Question: I've searched for ways to mask pictures using css and I found about 'clip-path' I can successfully cut the image the way I want in the picture but my main problem right now is how I would just "push" all that text to the right side, should I use grids? Or can I do it purely with CSS using stuff like float?
Tried using float but it didn't end well with the other paragraphs
.
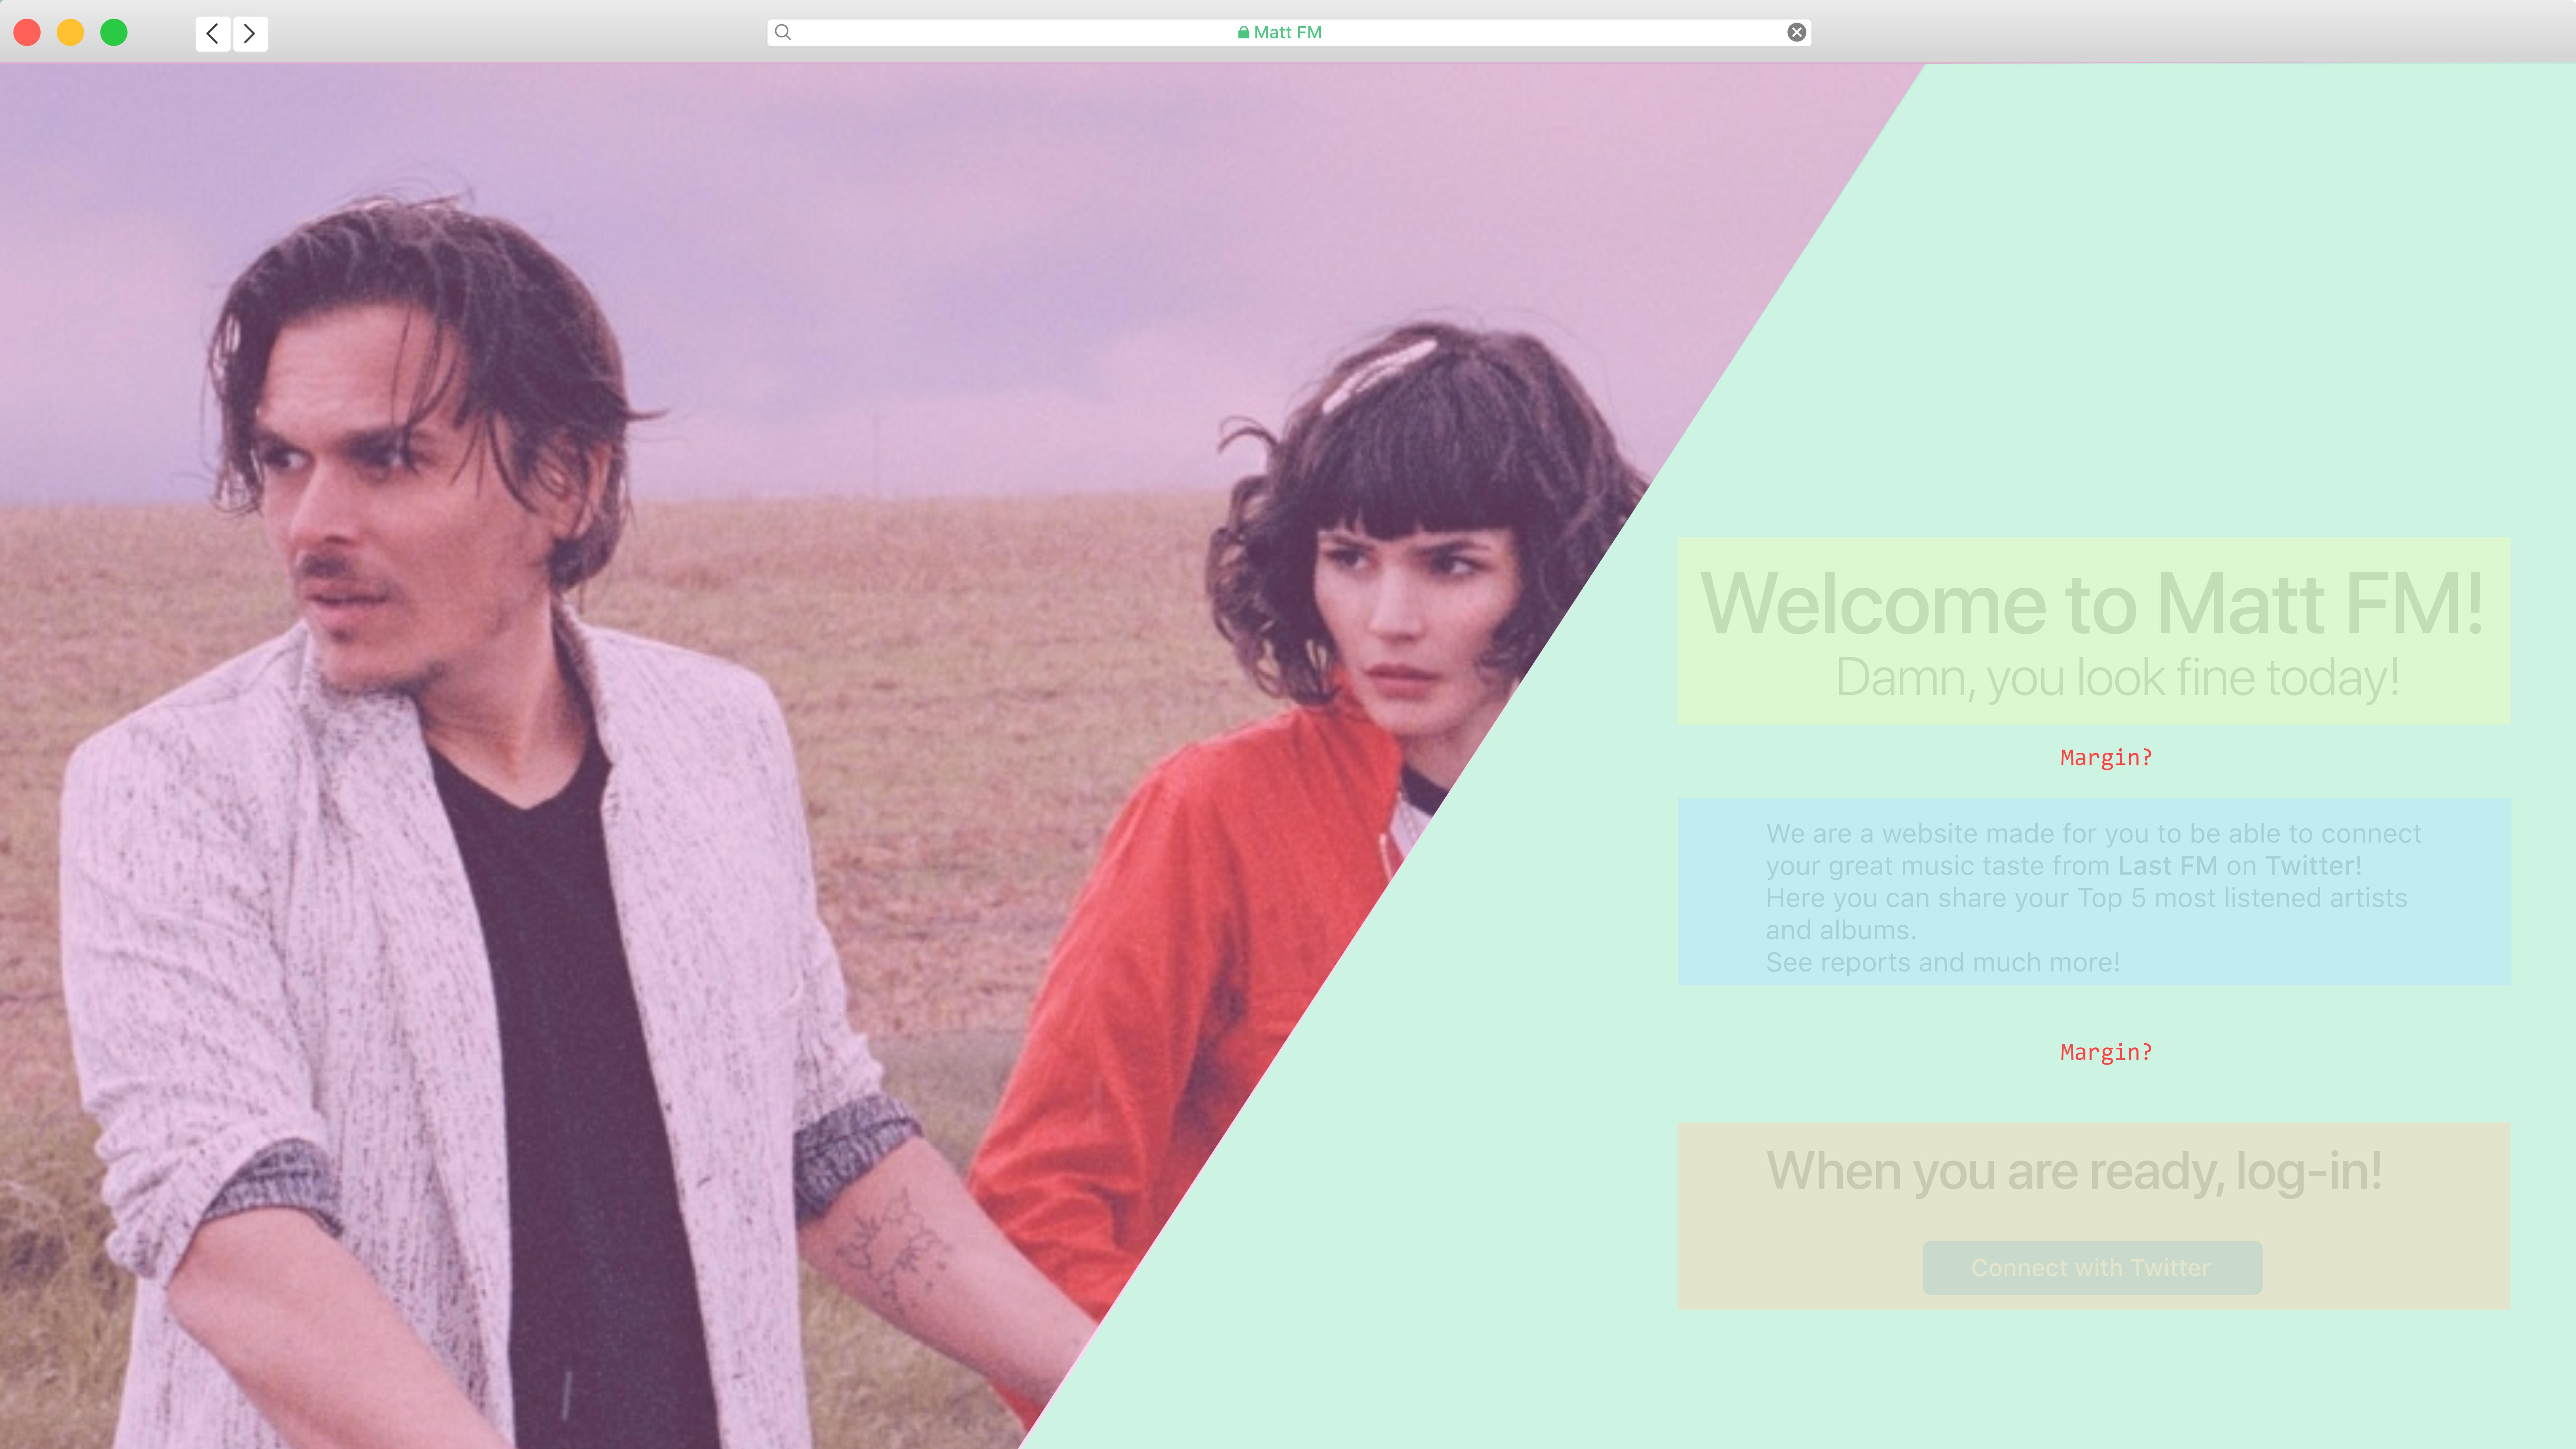
Answer: You can easily achieve this considering multiple background layer then you can adjust the content easily to match the background:
'''
body {
margin:0;
height:100vh;
background:
linear-gradient(to bottom right, transparent 49%,red 50%)calc(100% - 200px) 0/100px 100%,
linear-gradient(red,red) right/200px 100%,
url(https://picsum.photos/1000/800?image=1069) center/cover;
background-repeat:no-repeat;
}
.box {
width:200px;
height:100%;
margin-left:auto;
padding:20px;
text-align:center;
box-sizing:border-box;
}
'''
'''
<div class="box">
<h1>title</h1>
<p>some content here</p>
</div>
'''